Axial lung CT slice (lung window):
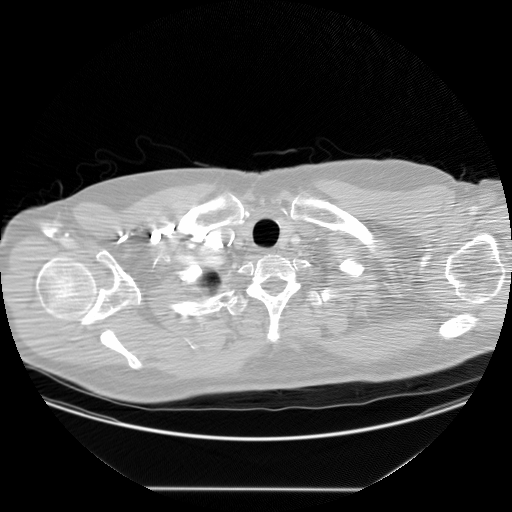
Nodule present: no